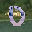
Label: 0